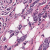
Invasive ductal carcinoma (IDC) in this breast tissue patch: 1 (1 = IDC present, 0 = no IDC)